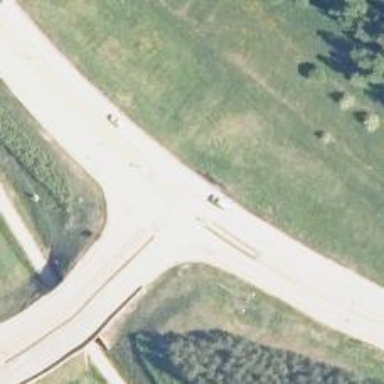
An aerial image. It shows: Trunk link highway with asphalt surface.